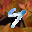
Label: 4